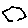
Label: hexagon